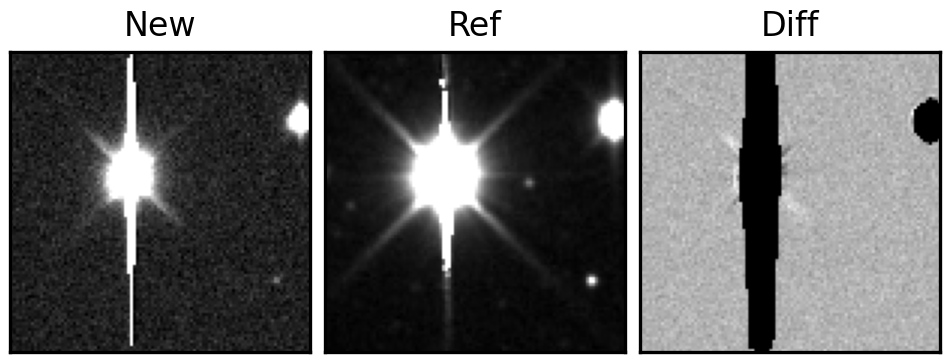
Label: bogus